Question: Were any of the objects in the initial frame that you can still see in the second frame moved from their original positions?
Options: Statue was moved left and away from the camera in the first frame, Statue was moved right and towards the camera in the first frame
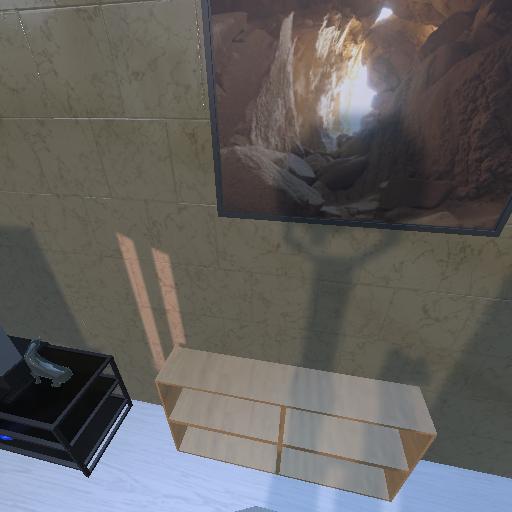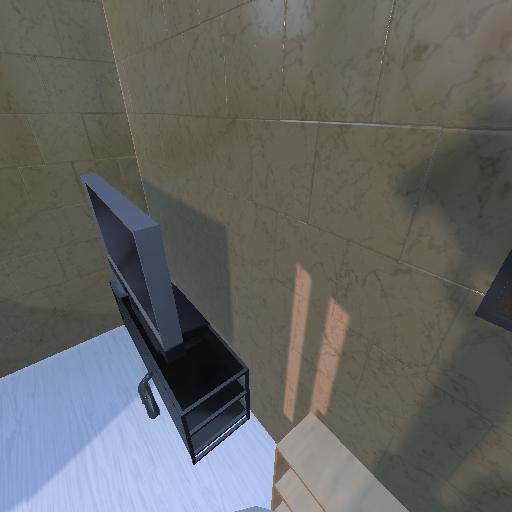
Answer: Statue was moved left and away from the camera in the first frame